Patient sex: F
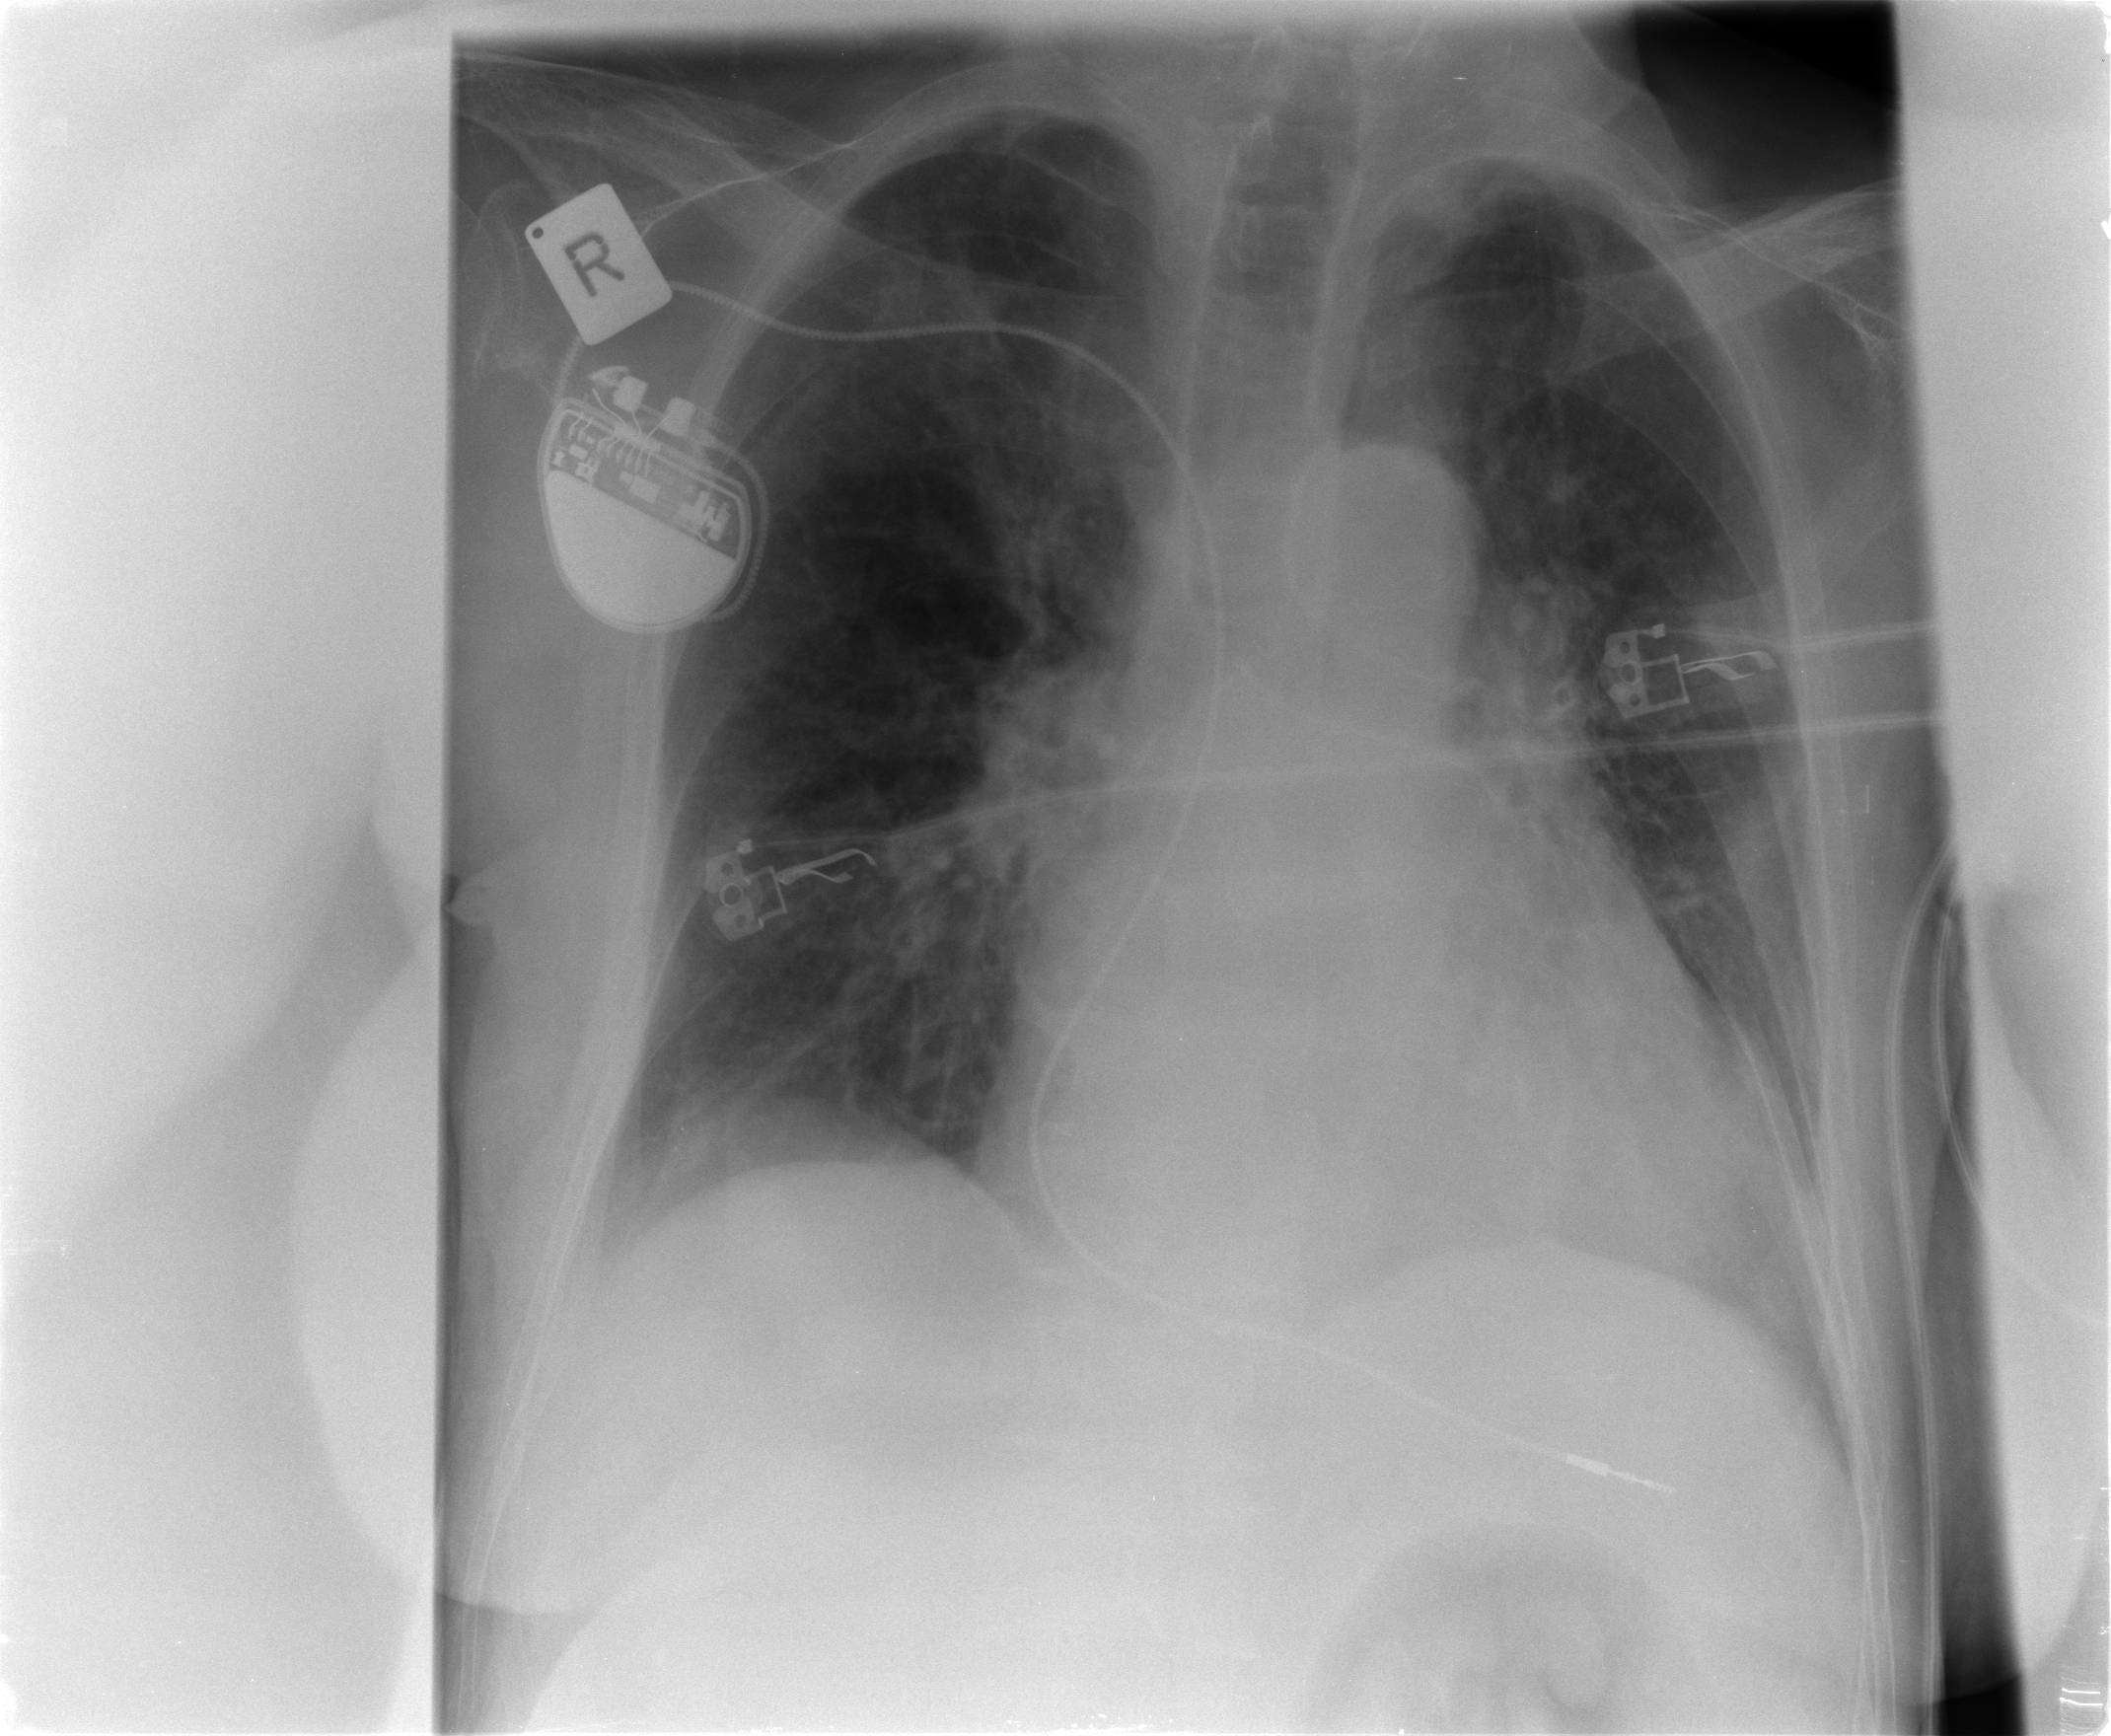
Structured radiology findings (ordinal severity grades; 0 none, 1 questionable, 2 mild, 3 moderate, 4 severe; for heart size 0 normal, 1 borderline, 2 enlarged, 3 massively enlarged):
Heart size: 2
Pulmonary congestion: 2
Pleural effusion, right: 0
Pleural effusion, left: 1
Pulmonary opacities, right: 0
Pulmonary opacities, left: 0
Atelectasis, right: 2
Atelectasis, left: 0